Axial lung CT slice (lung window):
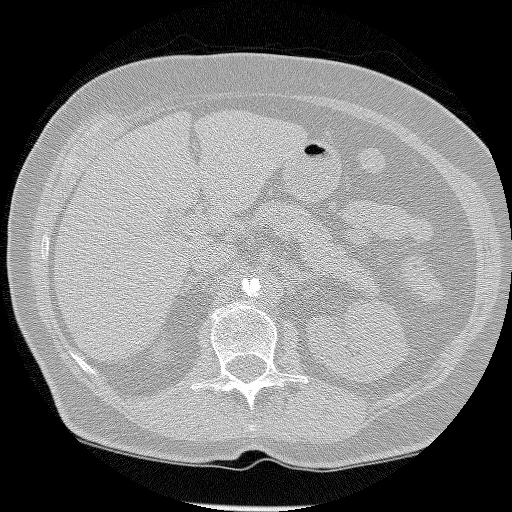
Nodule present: no